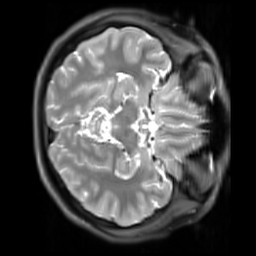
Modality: PDw
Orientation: axial
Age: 21
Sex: female
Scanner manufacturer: siemens
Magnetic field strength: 3 T
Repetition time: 11.88 s
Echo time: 0.014 s